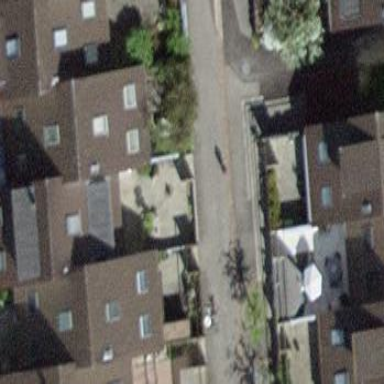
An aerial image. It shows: Terrace building.